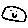
Label: smiley face